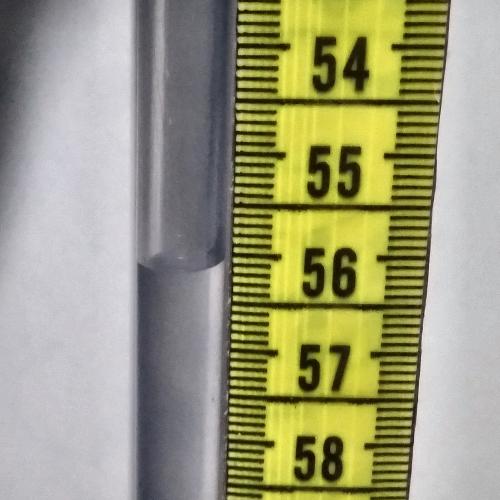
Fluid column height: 56.1 cm